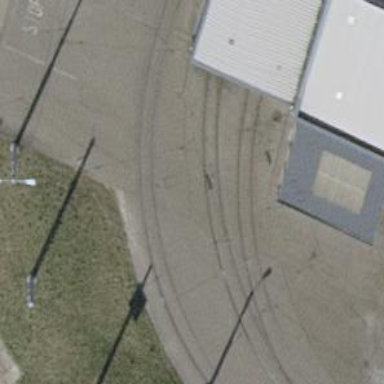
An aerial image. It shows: Tram railway with one track in service yard. The railway is electrified with contact line.